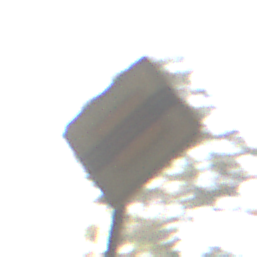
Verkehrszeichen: EndeVorfahrtsstrasse
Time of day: SunriseSunset
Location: Outdoor (Nature)
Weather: PartlyCloudy
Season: NotSpecified
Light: Natural